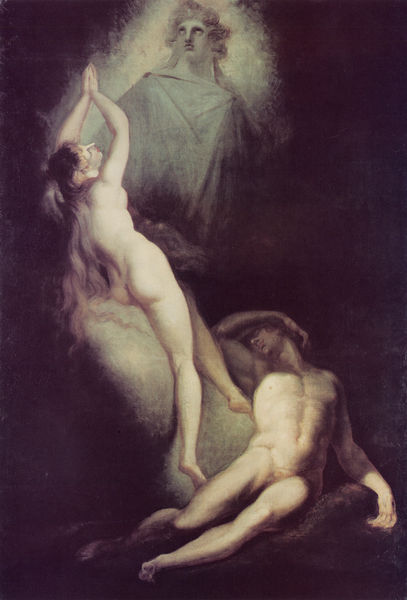
Titel: Die Erschaffung Evas
Künstler: Johann Heinrich Füssli
Standort: Hamburg
Institution: Kunsthalle
Schlagwörter: akt, dunkel, felsen, gemälde, gott, hand, haut, himmel, körper, mann, meer, nackt, nackter, schatten, schlaf, umhang, wasser, weiß, akte, frauen, grün, menschen, mädchen, bewegung, braun, frau, grau, haar, hell, licht, mund, männer, nase, rücken, schwarz, wolke, malerei, symbolismus, arm, arme, augen, bibel, blass, gesicht, lang, stehen, stein, steine, tod, tot, trauer, bild, hände, öl, kirche, dunkelheit, figur, gewand, haare, mantel, drei, paar, england, locken, ohren, renaissance, fliegen, engel, skulptur, beine, bein, hintern, liegen, schlafend, düster, haltung, fels, lila, violett, blue, hands, oil, white, black, dark, face, gray, green, grey, hair, nose, painting, sitting, three, woman, yellow, muskeln, finster, brown, wiess, bauch, nackte, plastik, junge, liegend, scham, leuchten, klippe, fleisch, adam, eva, gesäss, schweben, popo, traum, beten, gebet, allegorie, mythologie, göttin, art, erheben, schein, verzweiflung, heiligenschein, junger mann, sterben, götter, leiden, verdammnis, verschlungen, angel, classical, heaven, man, mythology, naked, nude, nudes, rock, skin, sky, stone, flehen, fall, vision, young, bleich, erscheinung, death, präraffaeliten, heiliger, feet, light, hermes, anbeten, gottheit, david, sünde, bust, betend, purple, shadow, mouth, strecken, couple, seele, statue, dead, breast, elfenbein, love, geist, arms, prayer, aufsteigen, butt, hips, schlaffen, eye, legs, god, goddess, chest, figure, lips, long, pale, aura, füssli, lying, ghost, contrast, leidend, sühne, begging, pray, body, dream, rest, praying, bottom, thighs, träumend, mann und frau, gewissen, triangle, ass, aare, drei figuren, holy, erdcheinung, knees, glow, raised, madness, ethereal, po, sex, eve, spirit, belly, blake, william, lefs, laying, creation, nipple, worship, mercy, buttocks, sight, boob, soul, apparition, simblismus, abs, ascend, calves, tit, pectorals, michealangelo, appearance, entreaty, vison